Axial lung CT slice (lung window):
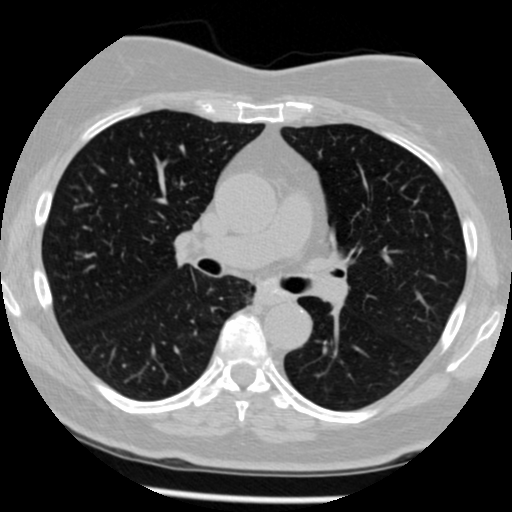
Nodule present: no